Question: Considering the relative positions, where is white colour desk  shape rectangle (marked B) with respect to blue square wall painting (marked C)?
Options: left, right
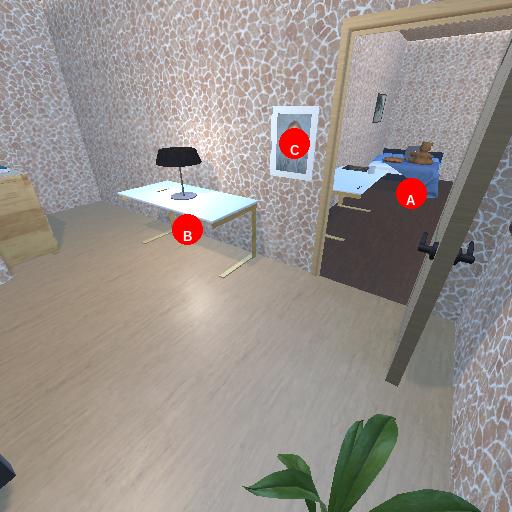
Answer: left